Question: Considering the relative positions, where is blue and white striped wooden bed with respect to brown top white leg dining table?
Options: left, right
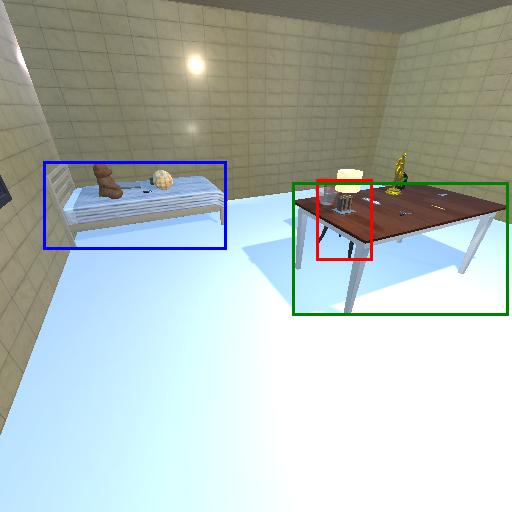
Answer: left